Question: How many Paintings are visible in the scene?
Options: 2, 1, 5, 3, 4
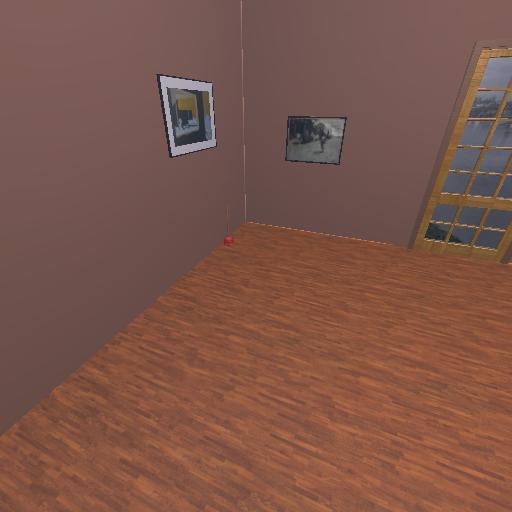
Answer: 2